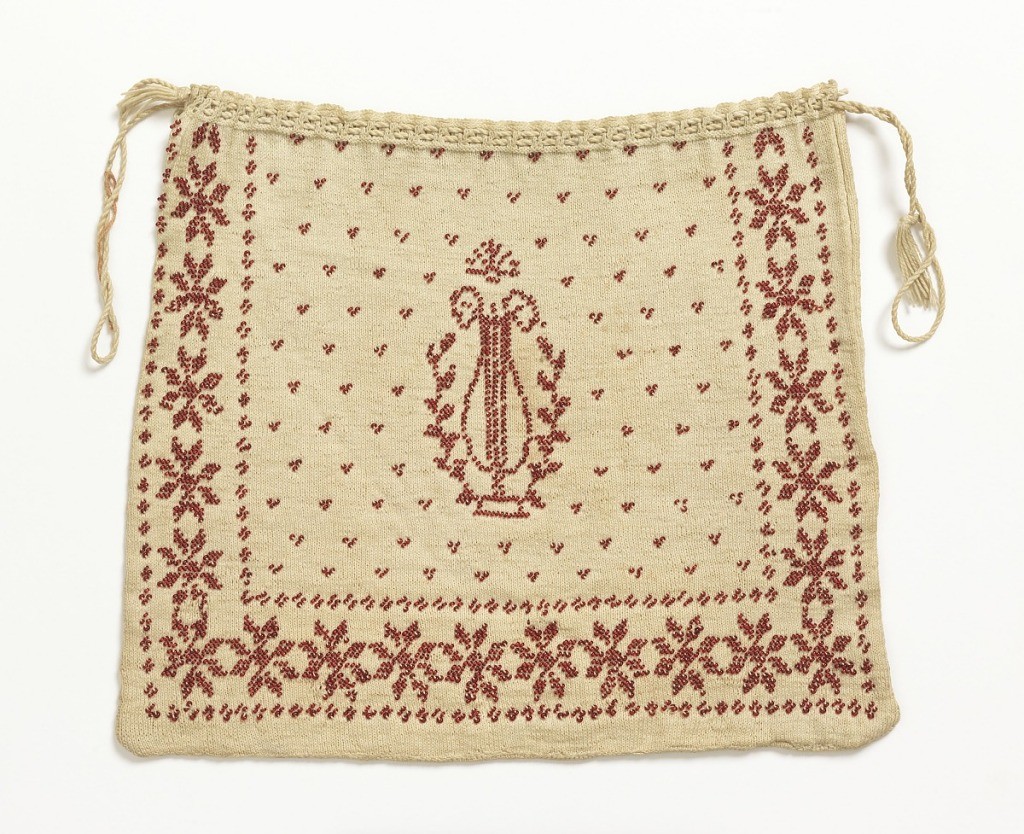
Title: Bag
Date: early 19th century
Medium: cotton, glass beads Technique: beaded knitting
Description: Rectangular bag of white knitted cotton with drawstring top. Design in red beads of a lyre in a dotted field, surrounded on three sides by a border of stylized rosettes.